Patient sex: F
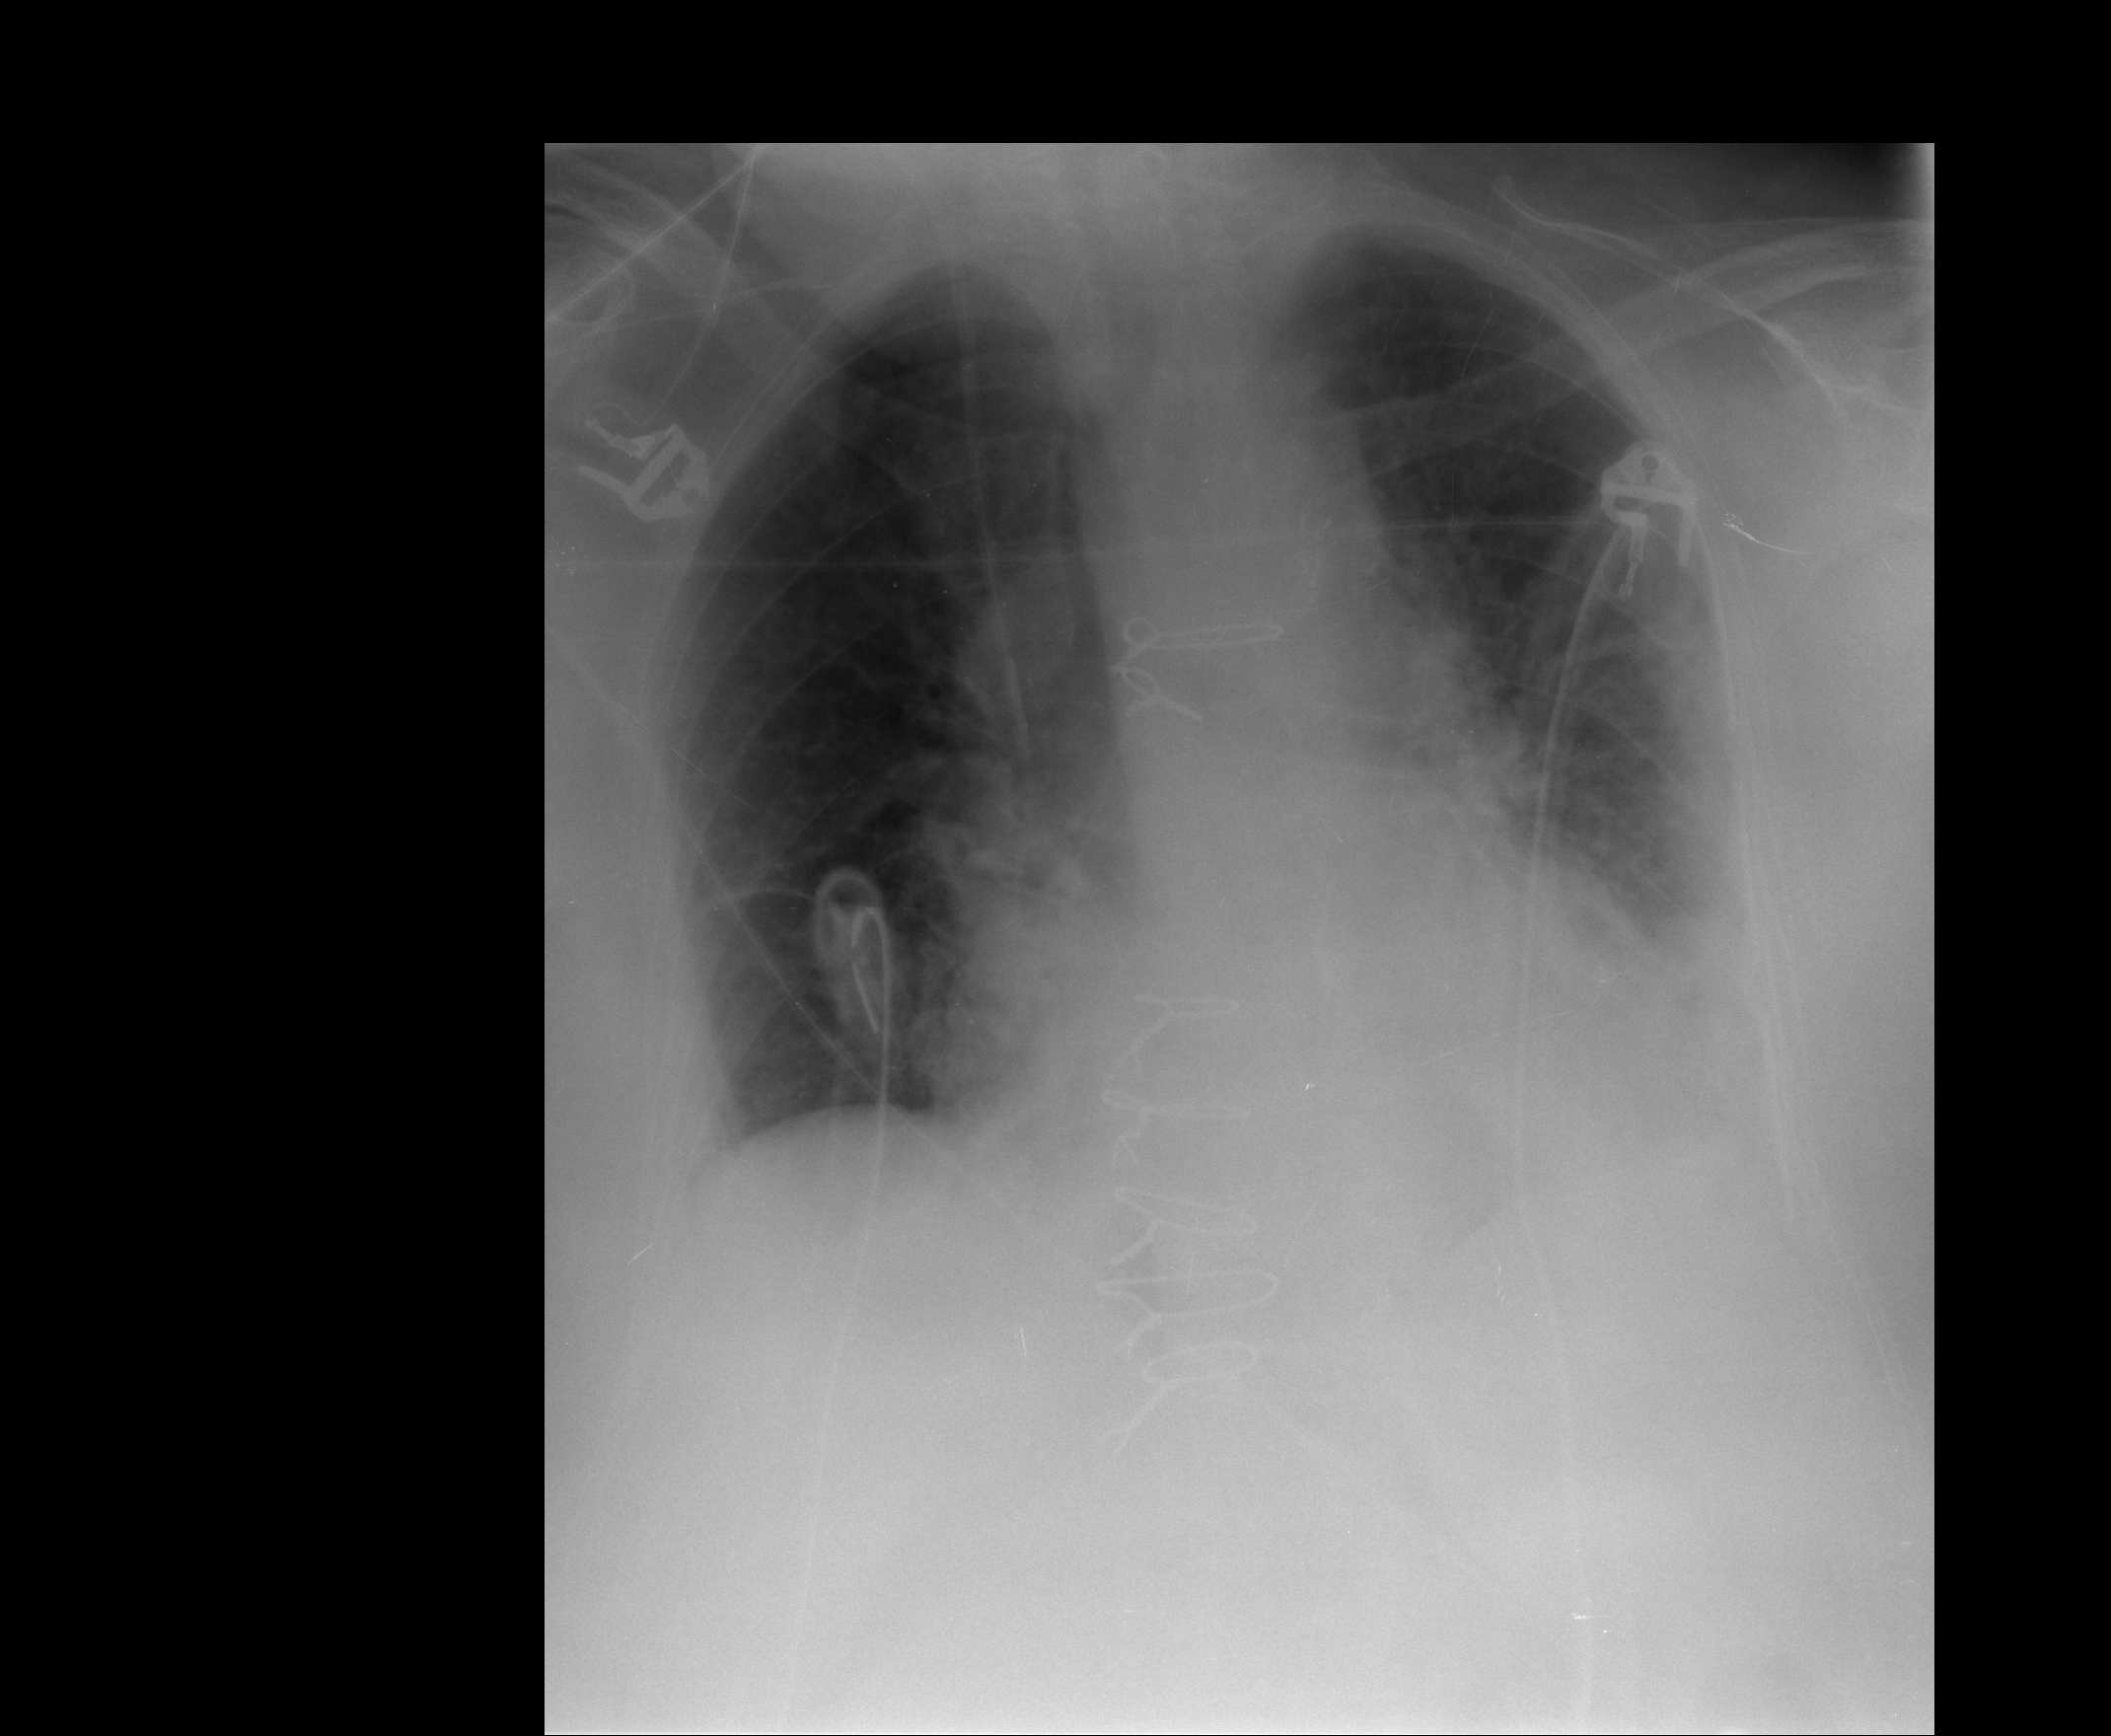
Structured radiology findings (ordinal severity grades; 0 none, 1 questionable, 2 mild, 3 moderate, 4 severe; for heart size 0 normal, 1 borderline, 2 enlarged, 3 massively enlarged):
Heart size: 0
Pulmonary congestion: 2
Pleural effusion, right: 0
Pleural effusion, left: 3
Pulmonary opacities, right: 0
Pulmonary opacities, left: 2
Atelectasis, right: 2
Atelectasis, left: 2